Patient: sex M, age 49
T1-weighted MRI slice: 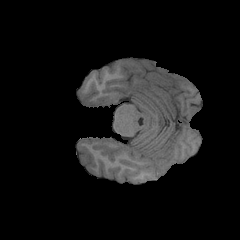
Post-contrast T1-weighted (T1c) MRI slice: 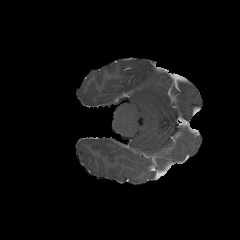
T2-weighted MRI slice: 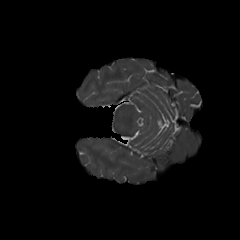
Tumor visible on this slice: no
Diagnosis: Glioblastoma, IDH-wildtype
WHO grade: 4